Question: What formula does this function use after computing a simple linear regression (OLS) on data? There's many different prediction interval formulas, some using RMSE (root mean square error), some using standard deviation, etc.
<URL>
In particular, I want to know if it's using this formula or something else:

Note the standard deviation of x parameter.
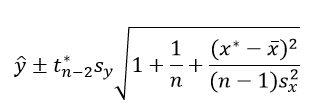
Answer: It does use the same formula as shown above. The standard error of the prediction is calculated using the formula sqrt(variance of predicted mean + variance of residuals). This can be simplified as shown in <URL>.